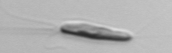
Label: Chrysochromulina